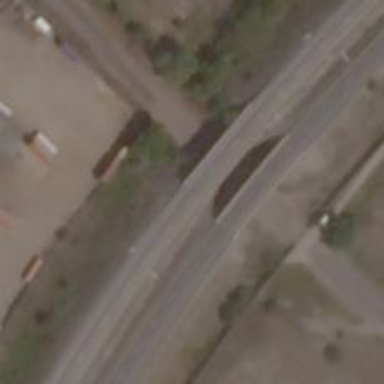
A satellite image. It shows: Trunk highway bridge.